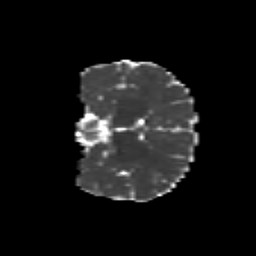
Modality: MD
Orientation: coronal
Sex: male
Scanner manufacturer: siemens
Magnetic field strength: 3 T
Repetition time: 5 s
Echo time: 0.071 s